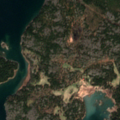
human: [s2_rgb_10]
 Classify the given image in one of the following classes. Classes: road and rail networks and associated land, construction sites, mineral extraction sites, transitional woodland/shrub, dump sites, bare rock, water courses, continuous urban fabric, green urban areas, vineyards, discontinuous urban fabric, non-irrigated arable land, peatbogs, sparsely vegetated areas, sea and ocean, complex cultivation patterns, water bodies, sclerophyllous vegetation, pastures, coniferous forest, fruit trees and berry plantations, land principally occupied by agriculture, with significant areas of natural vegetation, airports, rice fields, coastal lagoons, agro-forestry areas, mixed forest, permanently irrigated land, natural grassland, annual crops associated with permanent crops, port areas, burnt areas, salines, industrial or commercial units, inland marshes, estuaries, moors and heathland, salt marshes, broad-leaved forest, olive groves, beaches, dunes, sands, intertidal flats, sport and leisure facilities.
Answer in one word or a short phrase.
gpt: coniferous forest, mixed forest, sea and ocean